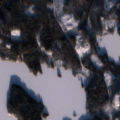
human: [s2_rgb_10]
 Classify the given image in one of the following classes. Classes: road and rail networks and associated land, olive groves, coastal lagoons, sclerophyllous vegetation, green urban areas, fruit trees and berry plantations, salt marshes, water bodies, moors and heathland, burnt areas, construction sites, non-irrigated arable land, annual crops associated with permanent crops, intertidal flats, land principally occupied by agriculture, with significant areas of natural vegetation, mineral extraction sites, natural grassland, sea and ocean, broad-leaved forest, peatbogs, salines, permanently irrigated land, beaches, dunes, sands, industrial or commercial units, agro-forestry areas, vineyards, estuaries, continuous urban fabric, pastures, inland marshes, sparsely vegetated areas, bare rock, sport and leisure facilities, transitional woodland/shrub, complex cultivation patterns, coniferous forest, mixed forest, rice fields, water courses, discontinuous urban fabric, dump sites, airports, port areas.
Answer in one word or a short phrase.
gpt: coniferous forest, mixed forest, water bodies